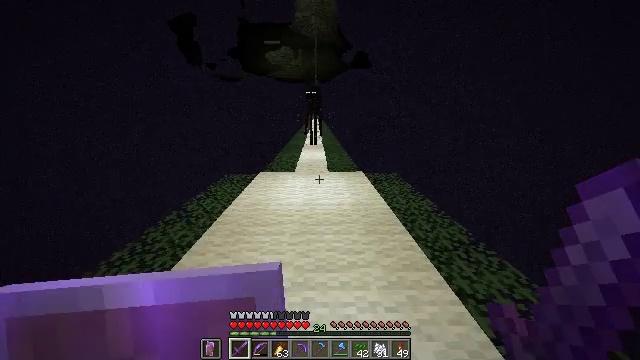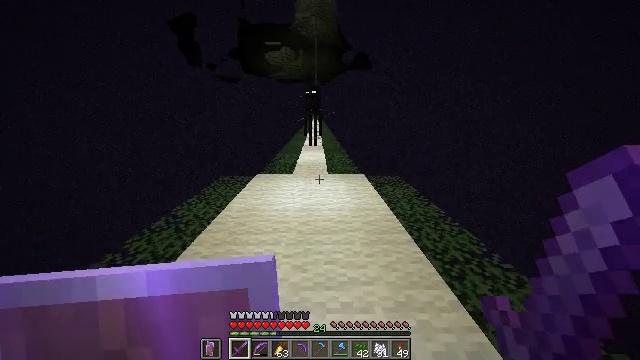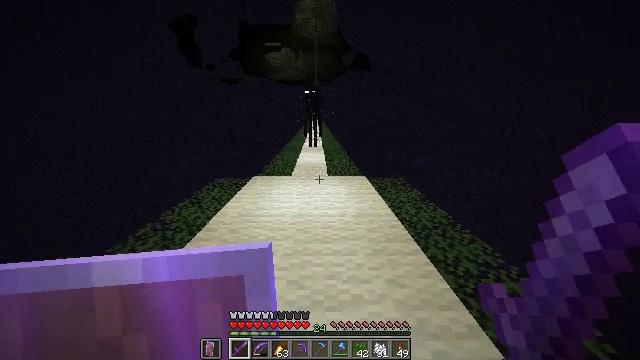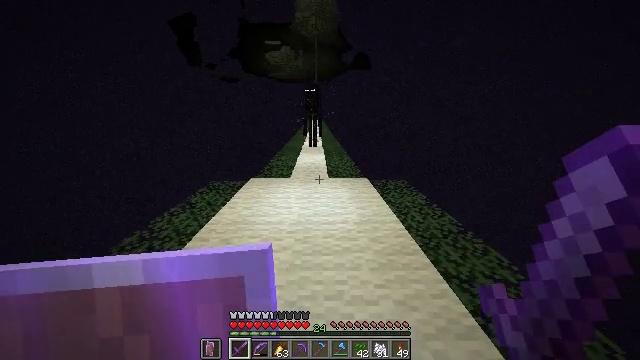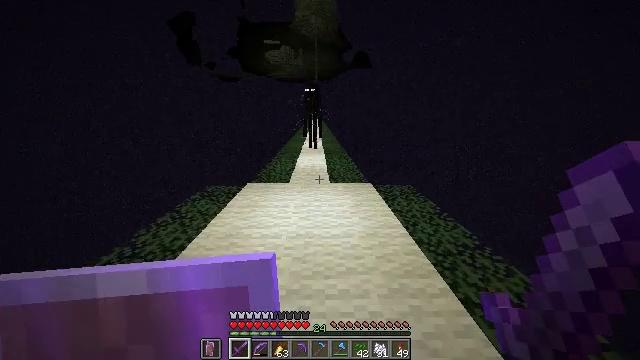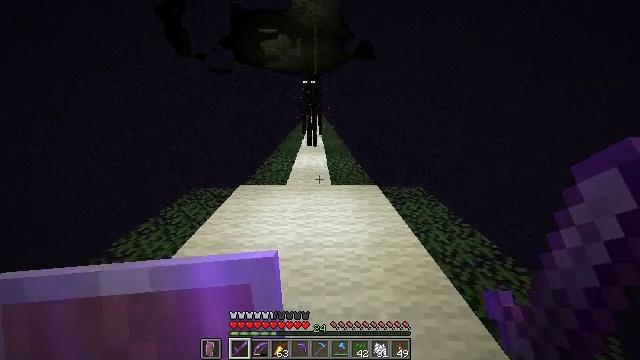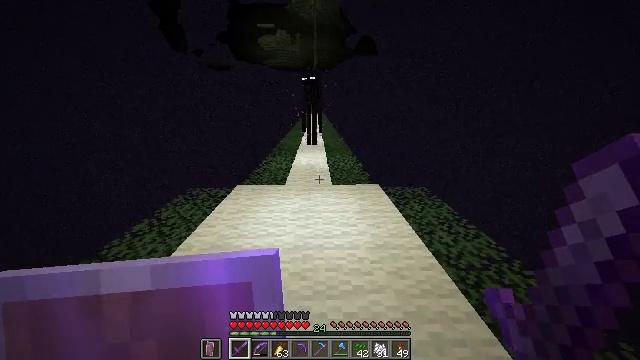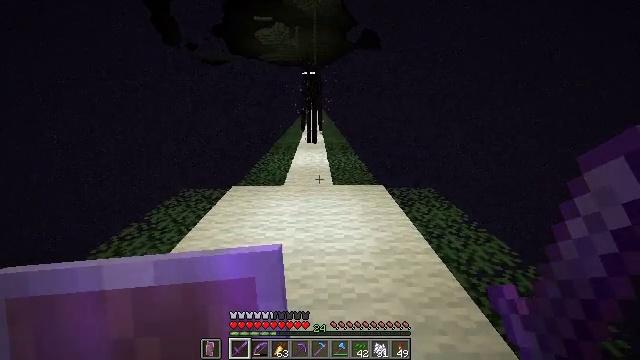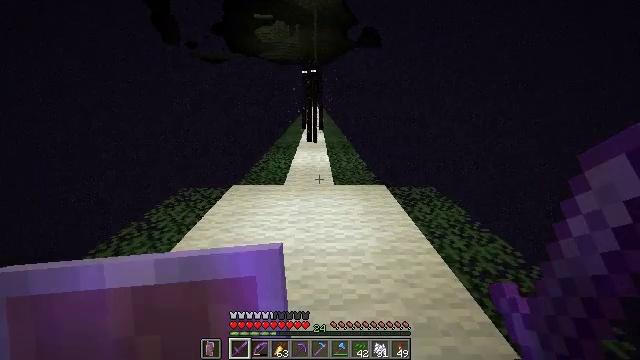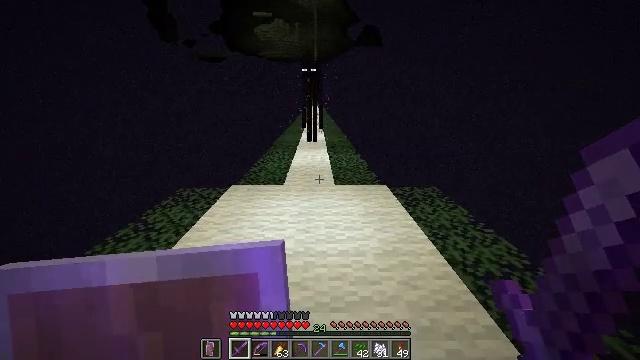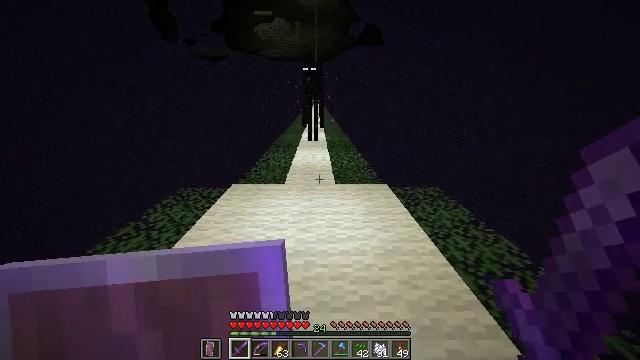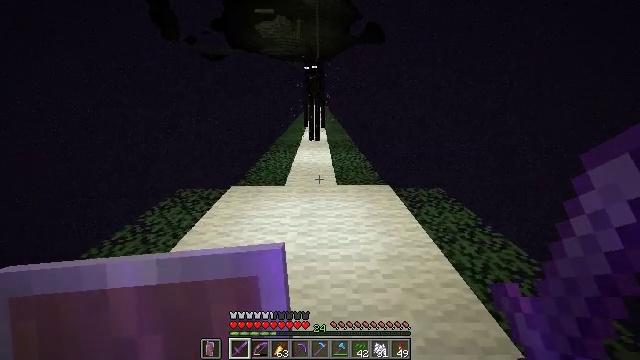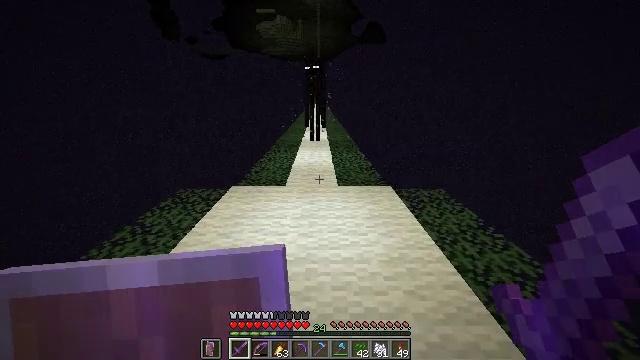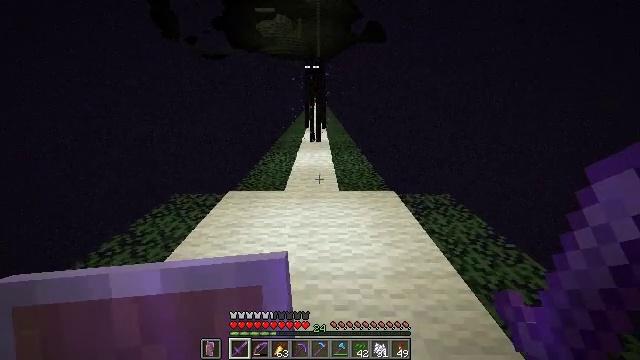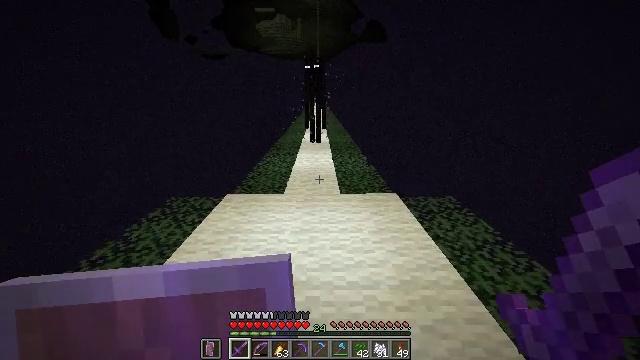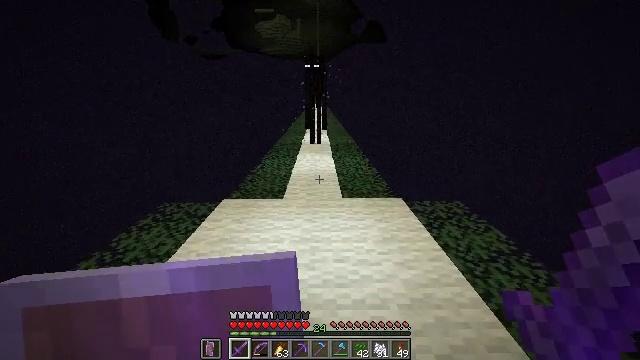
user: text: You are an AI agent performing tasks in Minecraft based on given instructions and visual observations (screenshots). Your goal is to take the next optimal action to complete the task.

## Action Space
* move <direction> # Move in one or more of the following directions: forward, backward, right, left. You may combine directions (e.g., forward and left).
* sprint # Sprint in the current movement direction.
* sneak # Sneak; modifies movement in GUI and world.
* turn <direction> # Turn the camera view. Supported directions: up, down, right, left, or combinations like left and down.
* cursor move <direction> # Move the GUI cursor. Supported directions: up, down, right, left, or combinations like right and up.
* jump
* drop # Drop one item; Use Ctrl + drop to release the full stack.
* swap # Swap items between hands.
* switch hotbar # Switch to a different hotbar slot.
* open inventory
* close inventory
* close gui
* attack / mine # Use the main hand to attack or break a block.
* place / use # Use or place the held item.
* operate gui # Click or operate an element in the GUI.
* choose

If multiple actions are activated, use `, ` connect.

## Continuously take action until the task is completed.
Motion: motion action
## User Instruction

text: Kill an enderman.
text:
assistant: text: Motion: move forward, sprint
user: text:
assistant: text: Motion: move forward, sprint
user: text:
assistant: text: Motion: move forward, sprint
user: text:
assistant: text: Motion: sprint
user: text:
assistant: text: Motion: sprint
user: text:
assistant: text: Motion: sprint
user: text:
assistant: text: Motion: no_op
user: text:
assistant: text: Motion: no_op
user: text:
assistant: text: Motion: no_op
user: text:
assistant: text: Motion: no_op
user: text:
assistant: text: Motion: move forward
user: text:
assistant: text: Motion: move forward
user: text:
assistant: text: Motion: move forward
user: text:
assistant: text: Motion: move forward
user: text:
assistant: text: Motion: move forward
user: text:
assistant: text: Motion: move forward
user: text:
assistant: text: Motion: move forward
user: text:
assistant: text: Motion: move forward
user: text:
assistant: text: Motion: move forward
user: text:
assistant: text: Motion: move forward
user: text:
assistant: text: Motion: move forward
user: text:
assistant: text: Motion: move forward
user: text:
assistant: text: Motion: move forward
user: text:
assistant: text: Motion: move forward, turn up
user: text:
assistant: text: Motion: move forward, turn up
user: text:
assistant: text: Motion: move forward
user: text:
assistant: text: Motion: move forward
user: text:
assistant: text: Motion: move forward
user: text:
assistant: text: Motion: move forward
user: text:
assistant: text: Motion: move forward